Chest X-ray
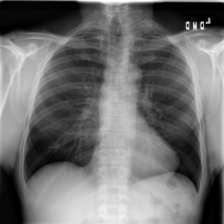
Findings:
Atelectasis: negative
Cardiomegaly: negative
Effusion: negative
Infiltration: negative
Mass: negative
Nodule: negative
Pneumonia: negative
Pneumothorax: negative
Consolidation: negative
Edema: negative
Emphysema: negative
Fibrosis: negative
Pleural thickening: negative
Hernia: negative